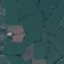
Land use / land cover class: Pasture